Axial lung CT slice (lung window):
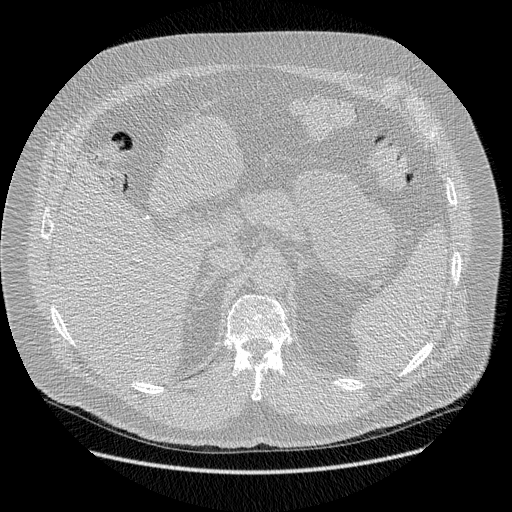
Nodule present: no